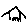
Label: house